Aerial crown-view tile of a tropical tree (Barro Colorado Island, Panama), acquired 20250715:
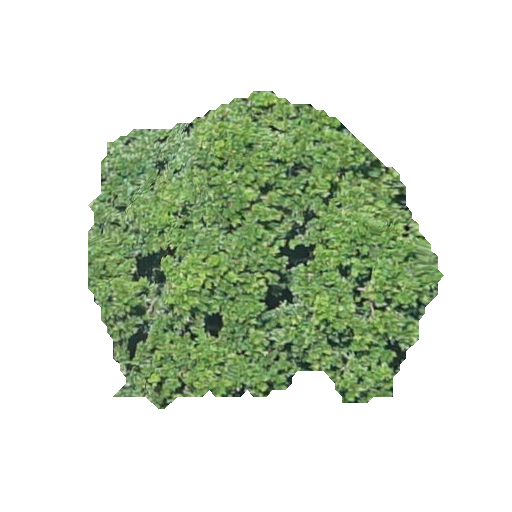
Species: Anacardium excelsum
GBIF accepted scientific name: Anacardium excelsum
Crown area: 124.305 m²